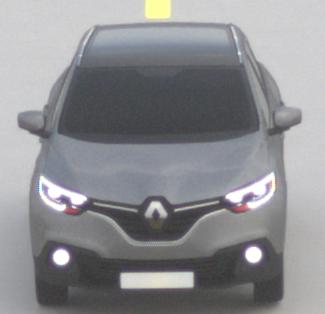
Make: Renault
Model: Kadjar ENERGY TCe 130
Detailed model: Kadjar
Model produced from: 2015/05
Model produced until: 2018/08
Doors: 5
Color: gray
Road condition: dry road
Daytime: midday
Contrast: low contrast